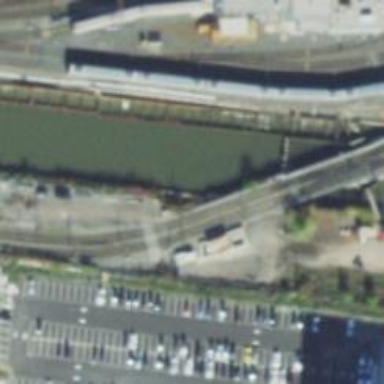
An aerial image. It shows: Bridge for light rail railway electrified with contact line.